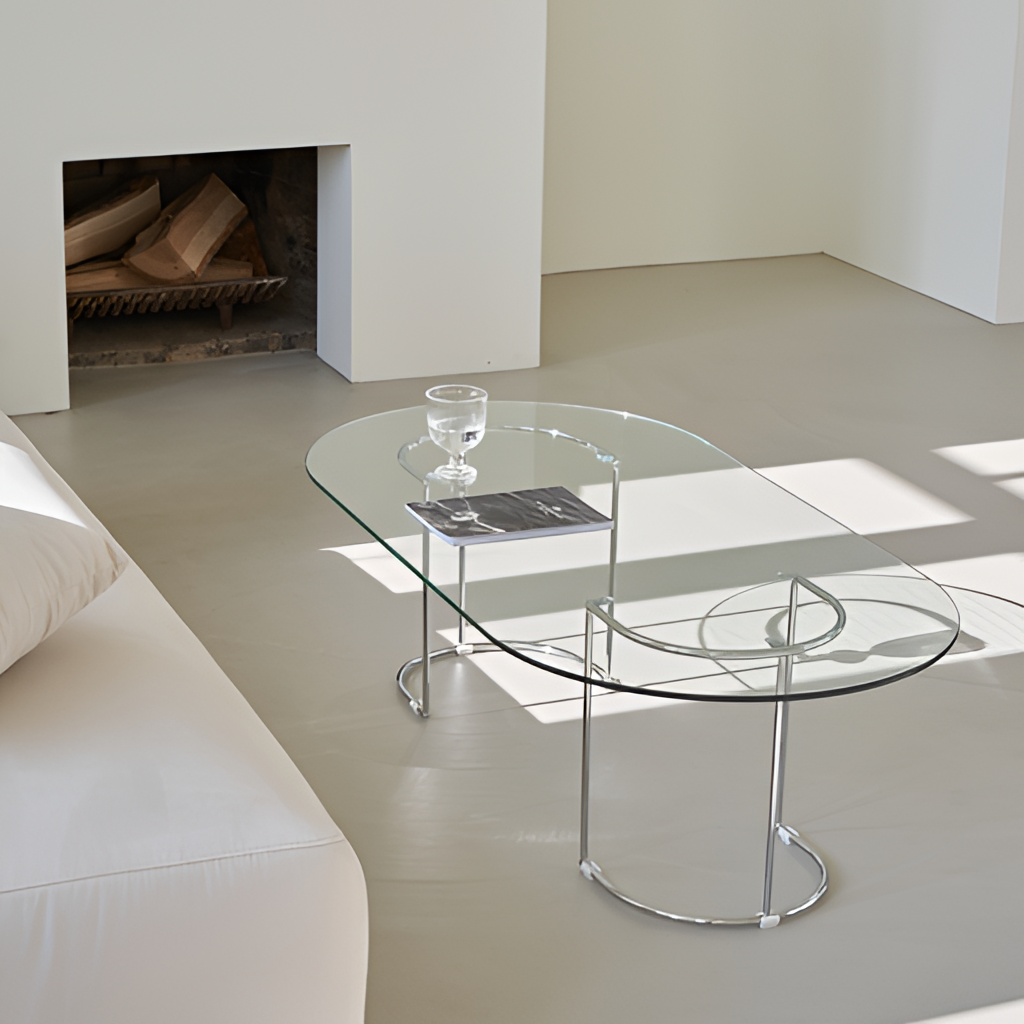
living room, glass coffee table, paint wallpaper, with solid pattern, beige concrete flooring, with smooth pattern, minimalist